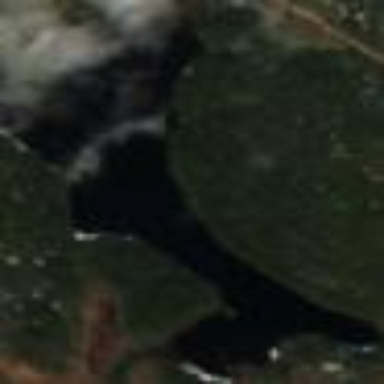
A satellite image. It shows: Lake with natural water.